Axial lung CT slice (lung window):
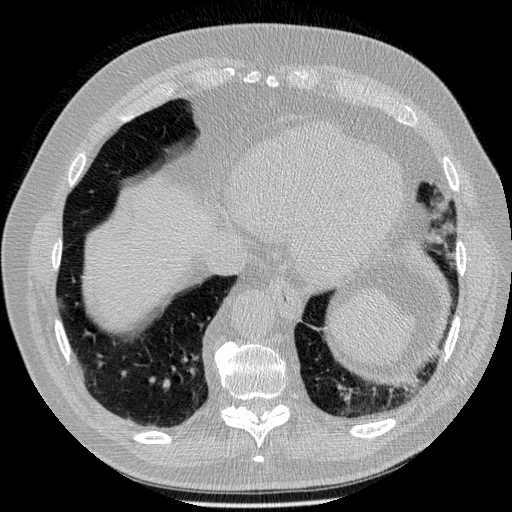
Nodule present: no